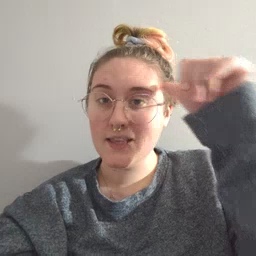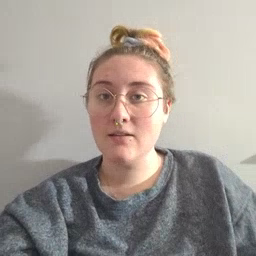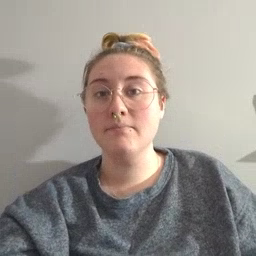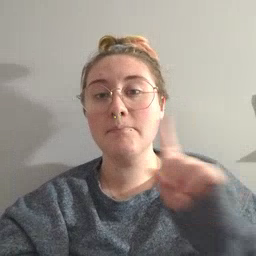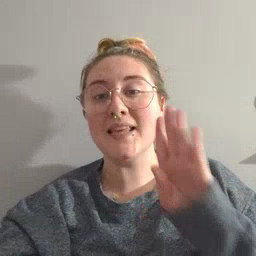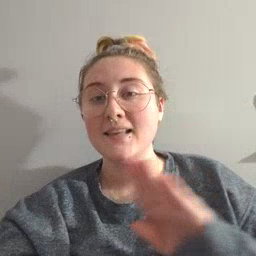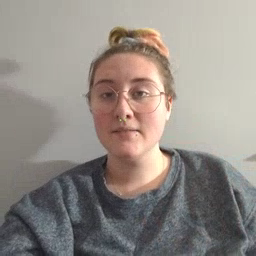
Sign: bee